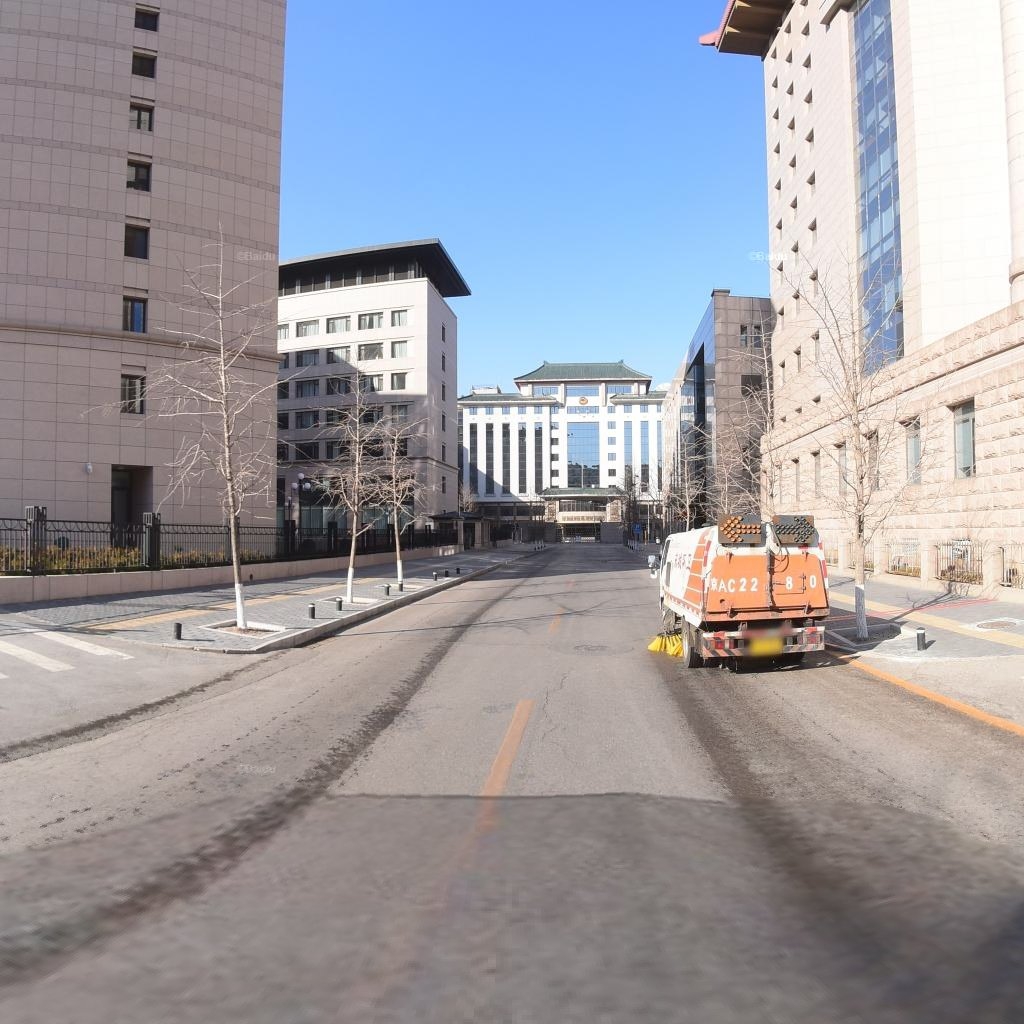
Region: Dongcheng
Road damage annotations: manhole cover, manhole cover, longitudinal crack